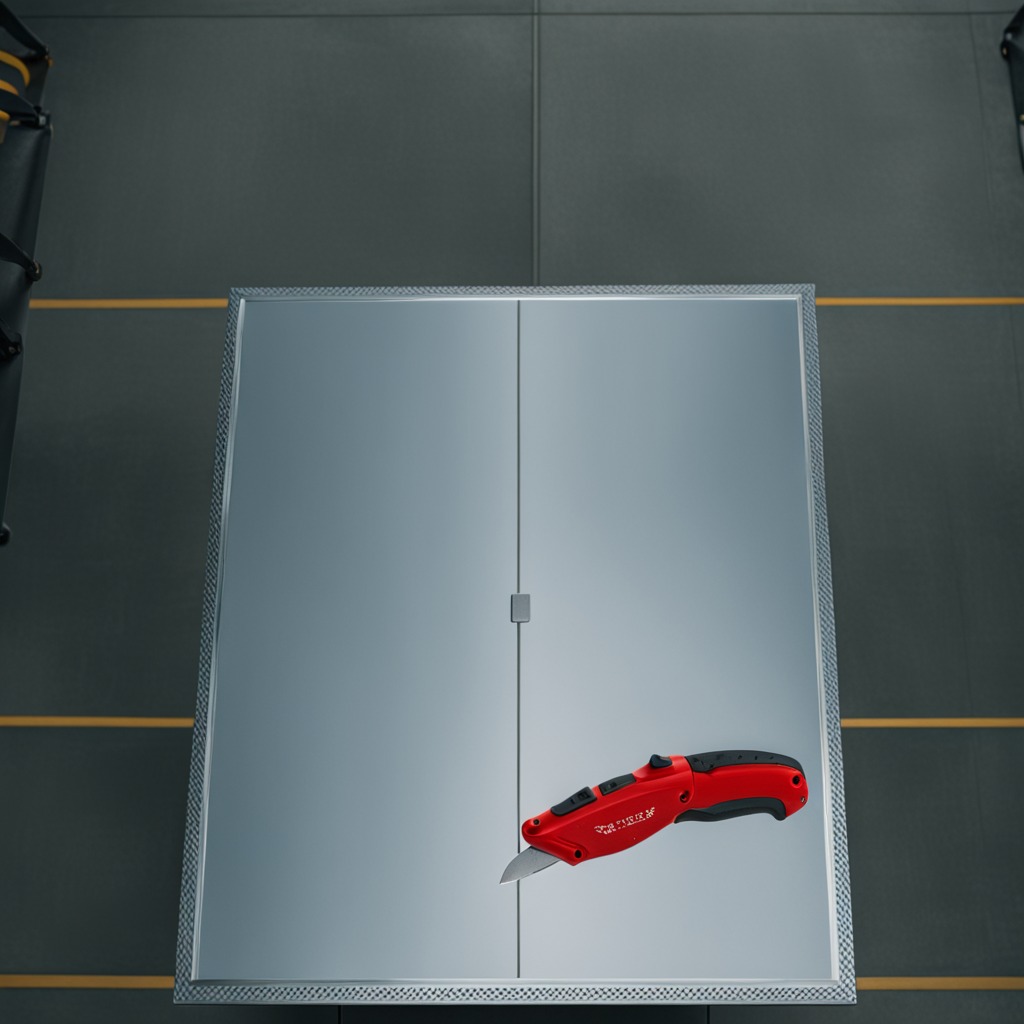
A utility knife lying on a toolbox surface in an airplane hangar workshop 8K.